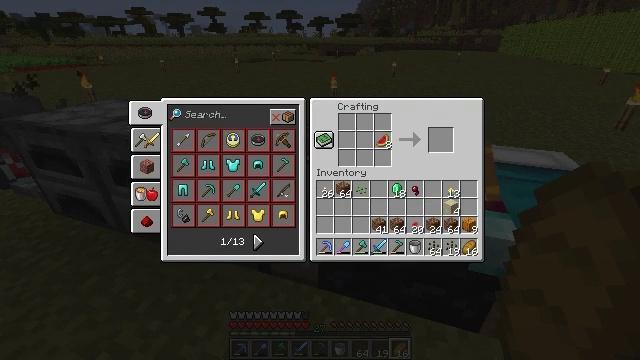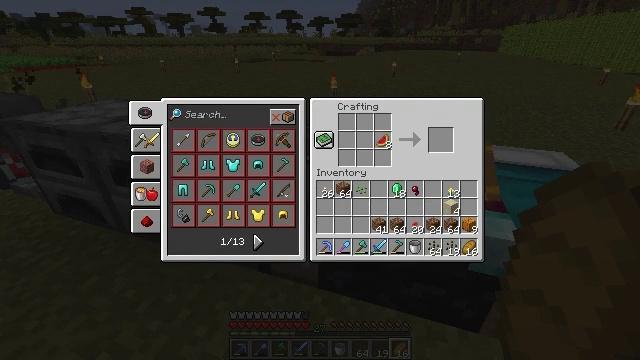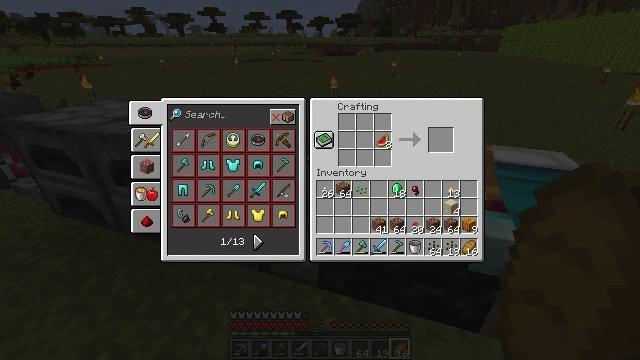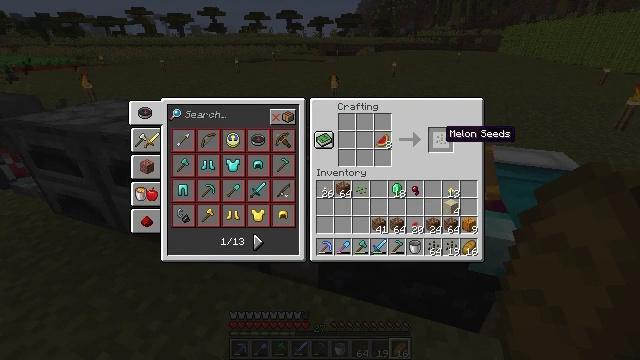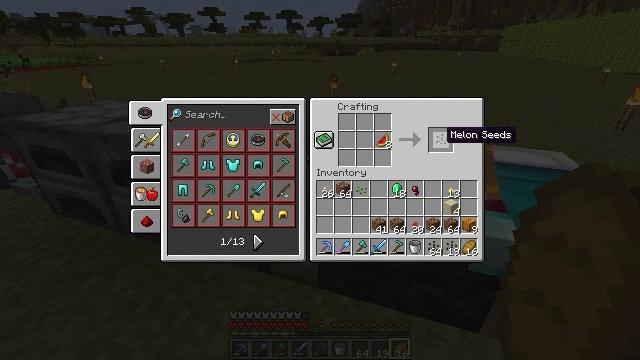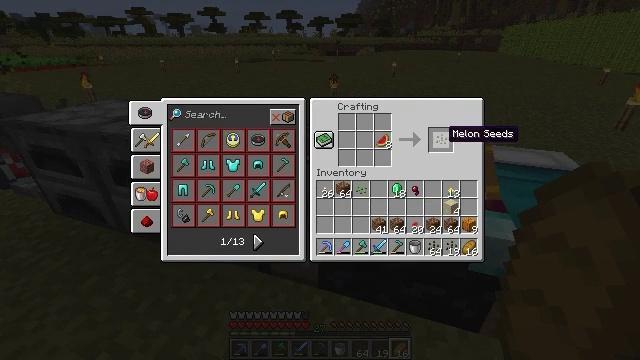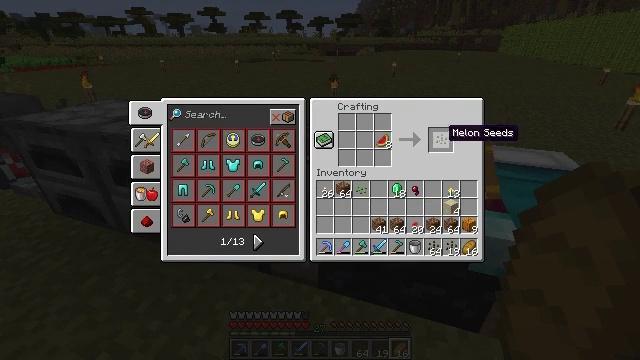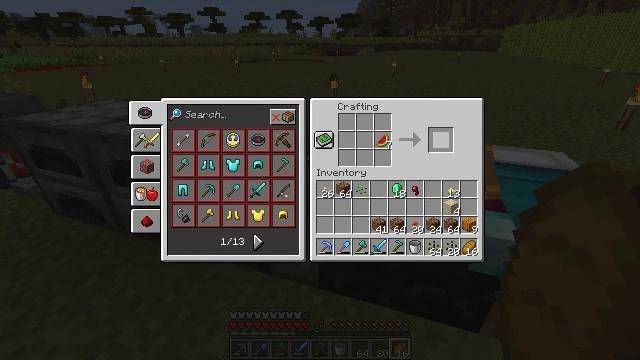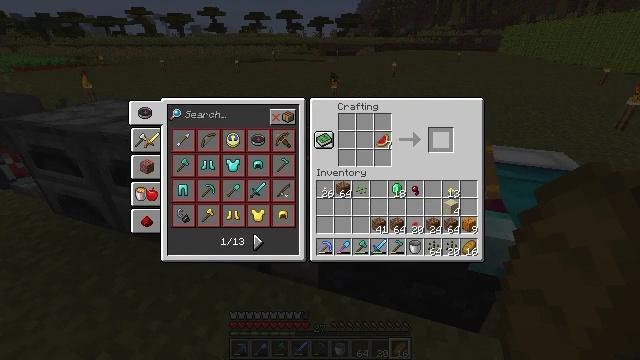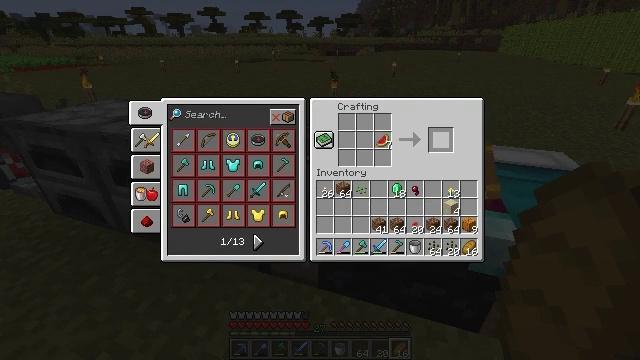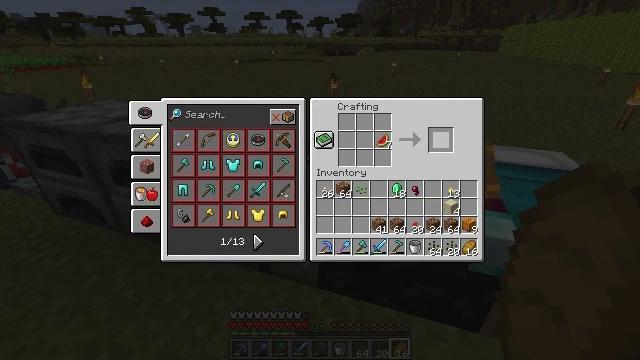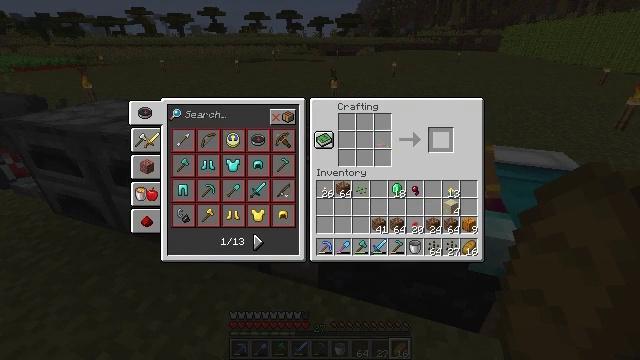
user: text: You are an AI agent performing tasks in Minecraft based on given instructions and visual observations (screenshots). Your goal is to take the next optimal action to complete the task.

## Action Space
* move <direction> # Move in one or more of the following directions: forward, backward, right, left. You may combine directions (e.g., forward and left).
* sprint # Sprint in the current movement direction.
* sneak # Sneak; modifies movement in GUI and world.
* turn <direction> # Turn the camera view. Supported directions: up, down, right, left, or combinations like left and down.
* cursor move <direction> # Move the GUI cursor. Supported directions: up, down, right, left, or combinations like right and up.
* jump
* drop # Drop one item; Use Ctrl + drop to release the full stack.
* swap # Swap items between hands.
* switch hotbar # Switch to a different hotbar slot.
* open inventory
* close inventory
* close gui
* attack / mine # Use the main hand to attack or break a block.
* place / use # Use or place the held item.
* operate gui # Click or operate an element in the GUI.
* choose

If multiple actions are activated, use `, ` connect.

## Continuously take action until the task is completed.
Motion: motion action
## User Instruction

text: Convert melon slices into melon seeds.
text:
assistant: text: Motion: cursor move right
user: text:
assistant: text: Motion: sneak, cursor move right
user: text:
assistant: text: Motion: sneak, cursor move right
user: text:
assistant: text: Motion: sneak
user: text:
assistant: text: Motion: sneak
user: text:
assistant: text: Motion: sneak
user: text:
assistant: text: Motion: sneak, operate gui
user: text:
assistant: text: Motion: sneak, operate gui
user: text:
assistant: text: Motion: sneak, operate gui
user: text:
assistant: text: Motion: sneak
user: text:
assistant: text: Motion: sneak
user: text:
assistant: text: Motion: sneak